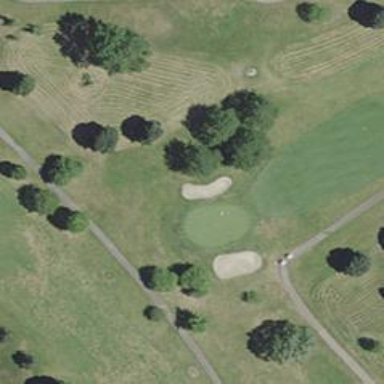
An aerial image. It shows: View of golf hole.